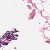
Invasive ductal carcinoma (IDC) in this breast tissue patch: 0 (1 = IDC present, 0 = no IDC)